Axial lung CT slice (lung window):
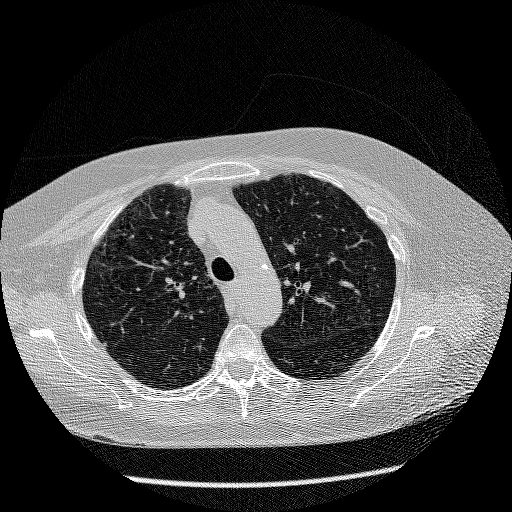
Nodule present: no